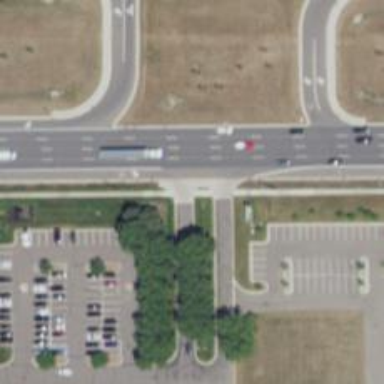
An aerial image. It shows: Footway located on traffic island.